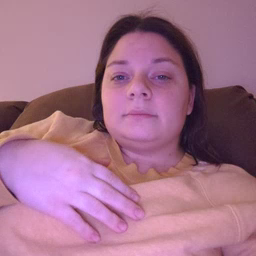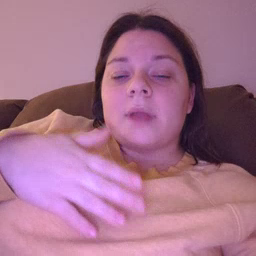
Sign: happy